Field crop: tomato
Growth stage: 2
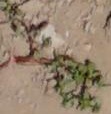
Species: portulaca